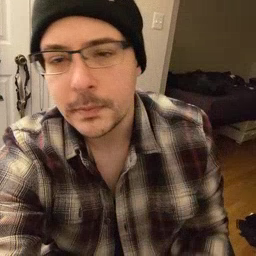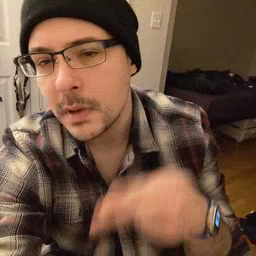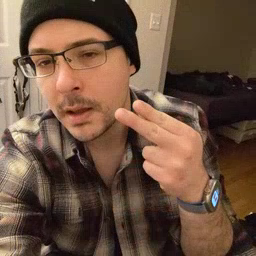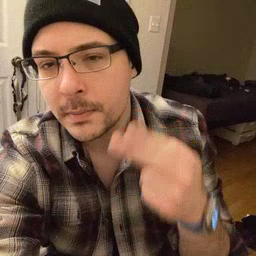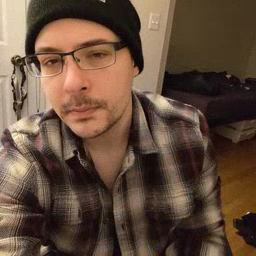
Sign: high